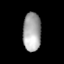
Tissue: lung
Cell type: Epithelial cells
Senescence score: 0.5474
Nuclear area (px): 683
Mean DAPI intensity: 167.594